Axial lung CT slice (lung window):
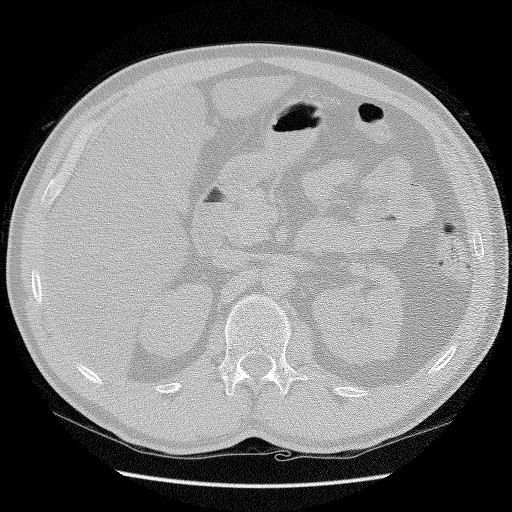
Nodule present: no